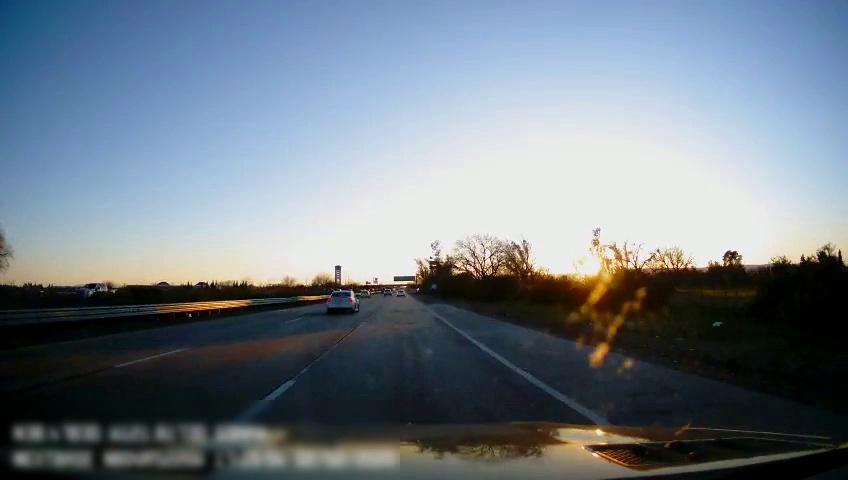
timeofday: Day
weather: Sunny
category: Drivable Space
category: Vehicles | Car
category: Vehicles | Truck
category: Lanes | Alternate Lane
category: Lanes | Alternate Lane
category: Lanes | Current Lane
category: Lanes | Alternate Lane
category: Traffic | Signs